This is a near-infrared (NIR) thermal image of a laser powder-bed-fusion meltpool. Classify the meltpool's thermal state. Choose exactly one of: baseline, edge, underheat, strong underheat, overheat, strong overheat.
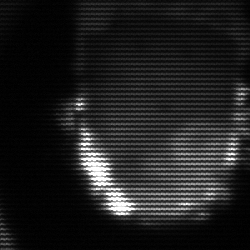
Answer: baseline